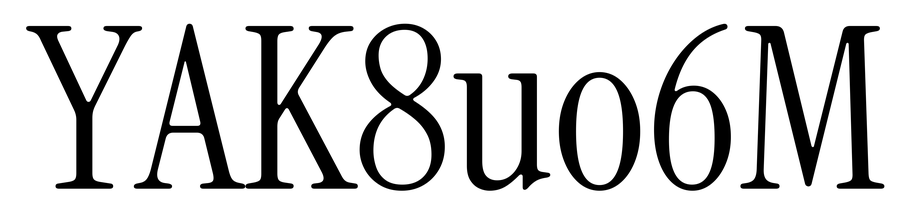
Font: InstrumentSerif-Regular